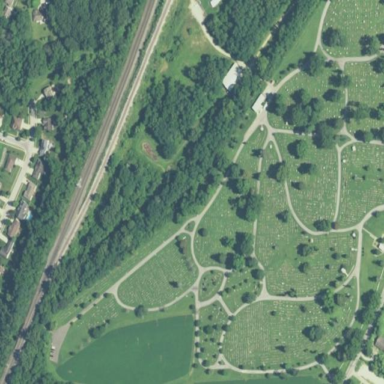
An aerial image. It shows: Cemetery.